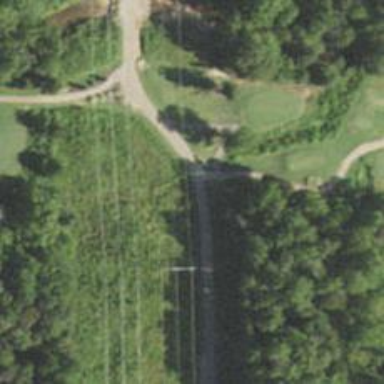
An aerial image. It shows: Service road designated as golf cart path.